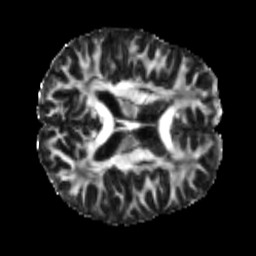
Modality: FA
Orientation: axial
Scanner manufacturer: siemens
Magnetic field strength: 3 T
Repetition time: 4 s
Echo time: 0.0594 s